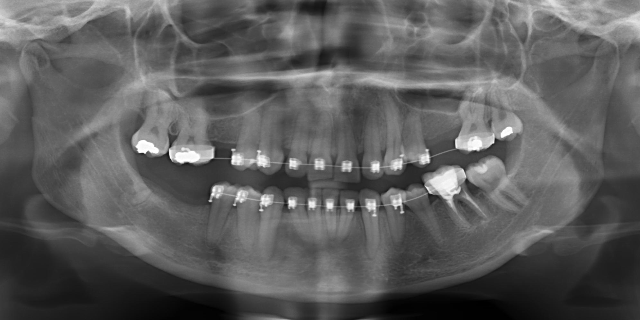
adult